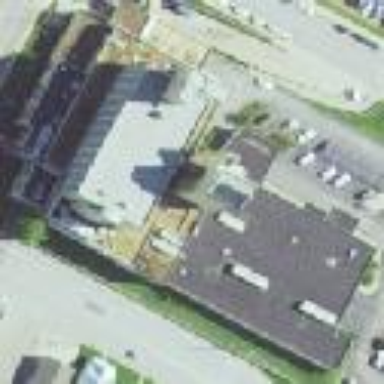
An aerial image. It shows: Hospital building.